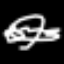
Label: squiggle